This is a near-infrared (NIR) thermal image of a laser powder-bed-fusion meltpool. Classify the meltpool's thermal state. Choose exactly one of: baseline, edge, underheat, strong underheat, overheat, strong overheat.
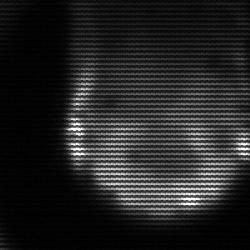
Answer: edge